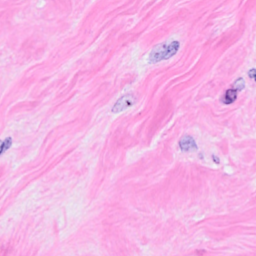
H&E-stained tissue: Breast